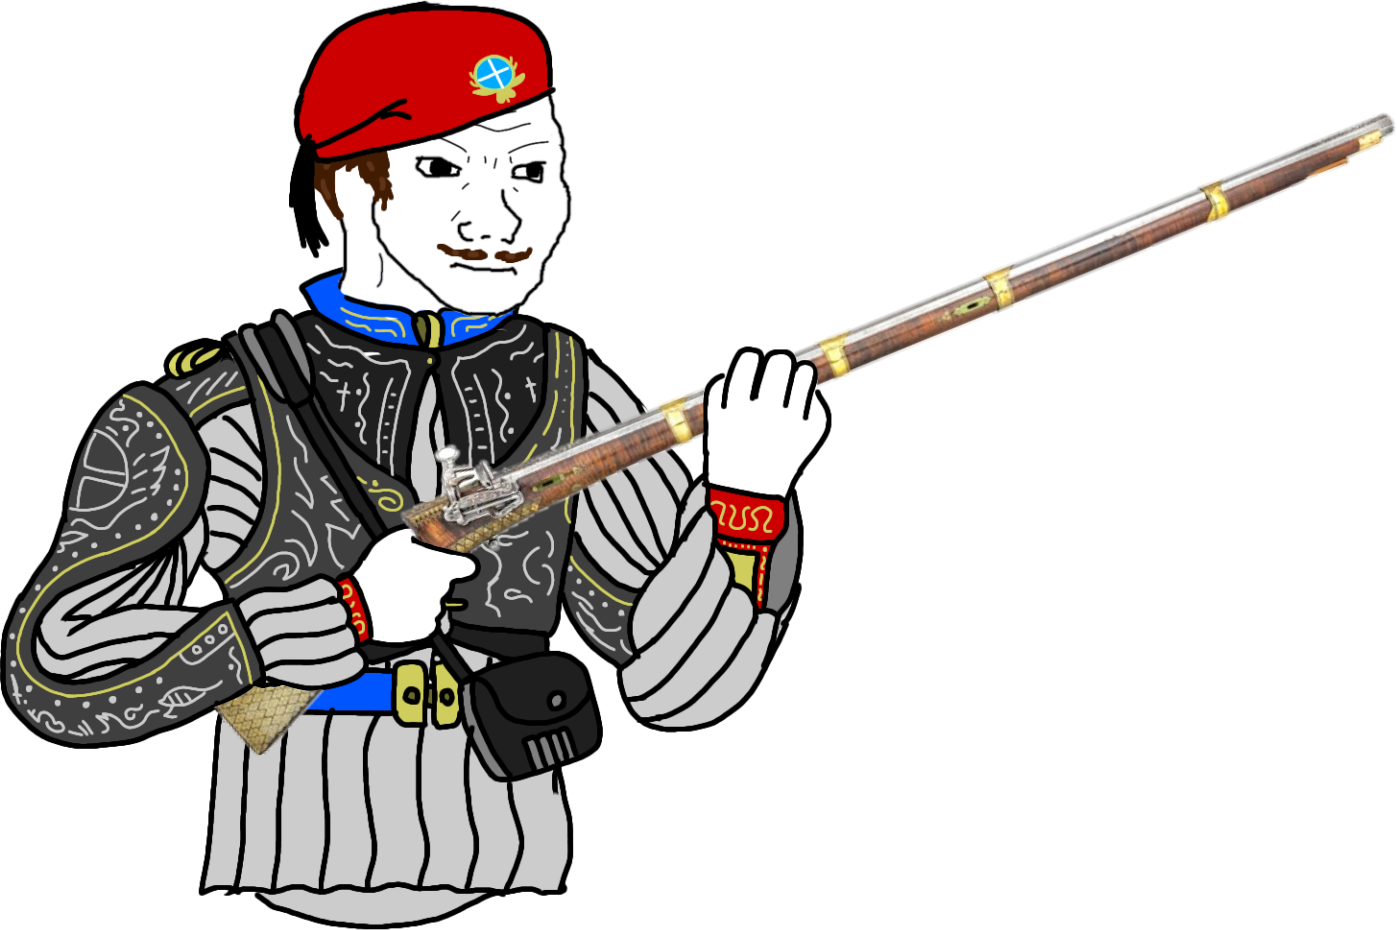
Label: 5_unsorted